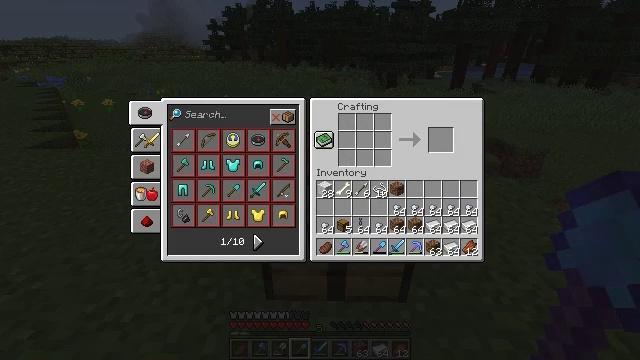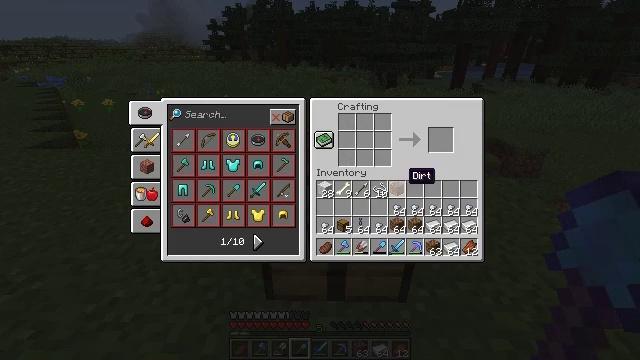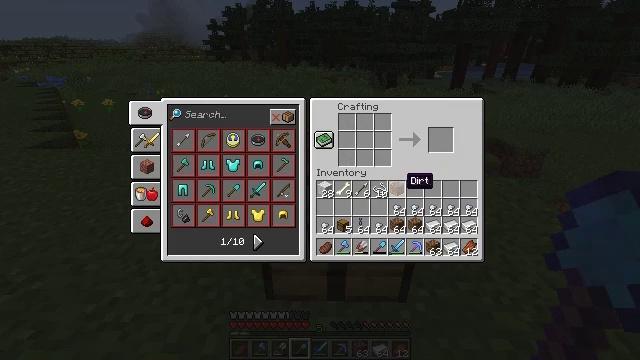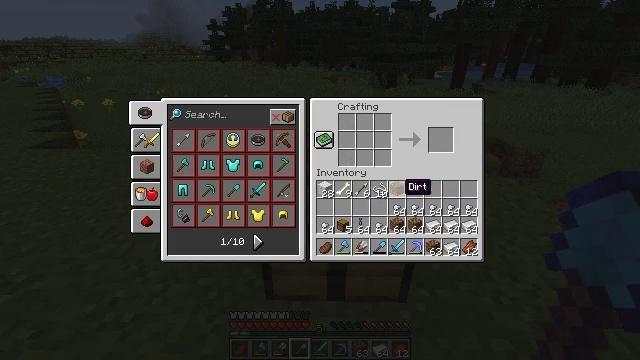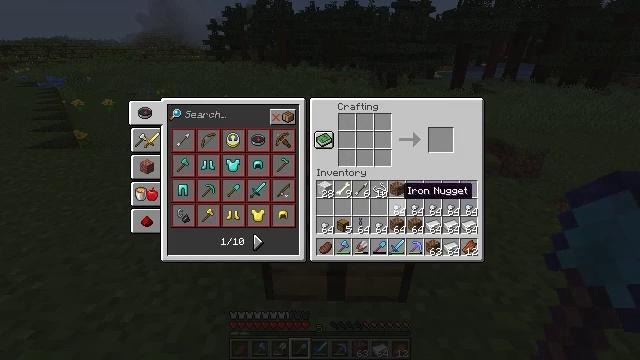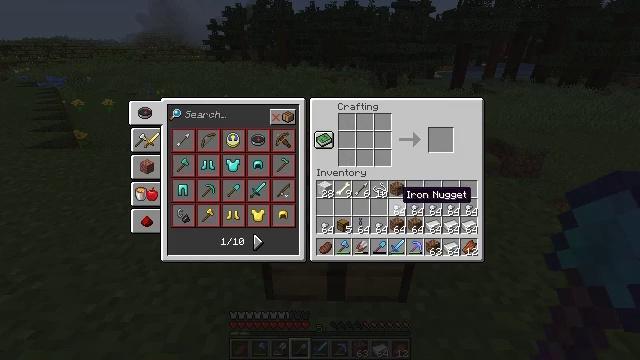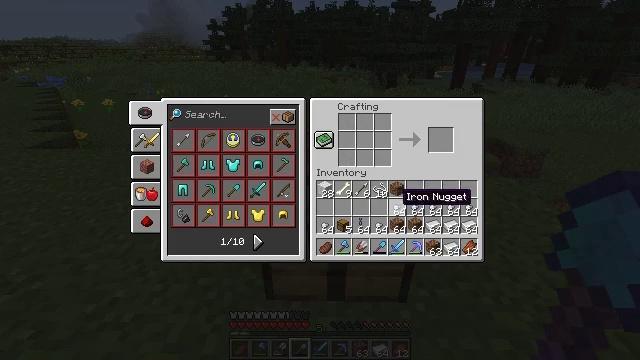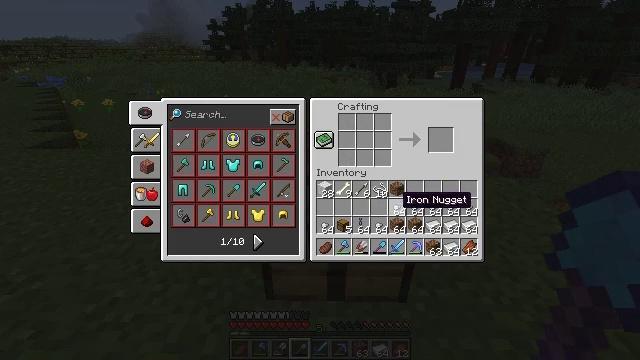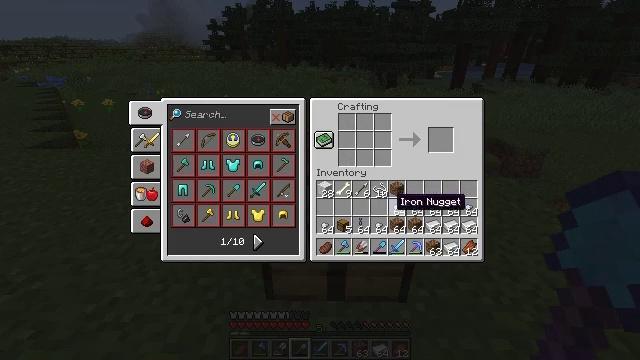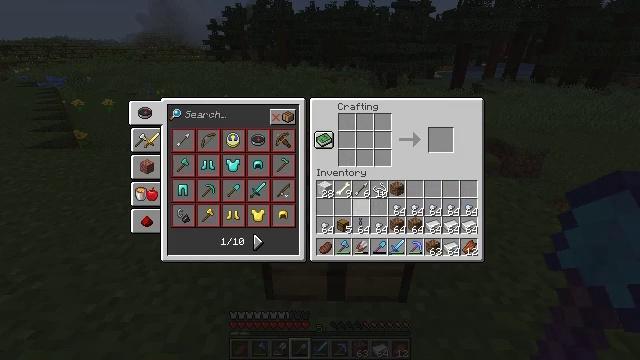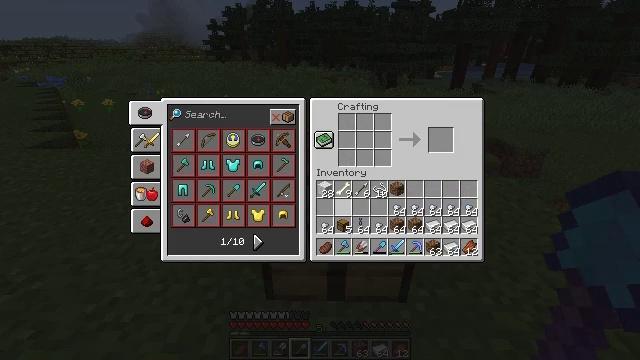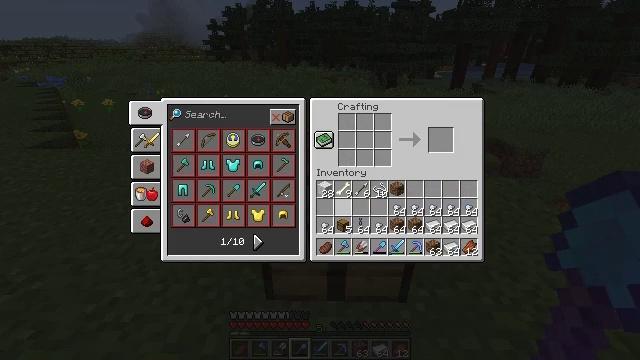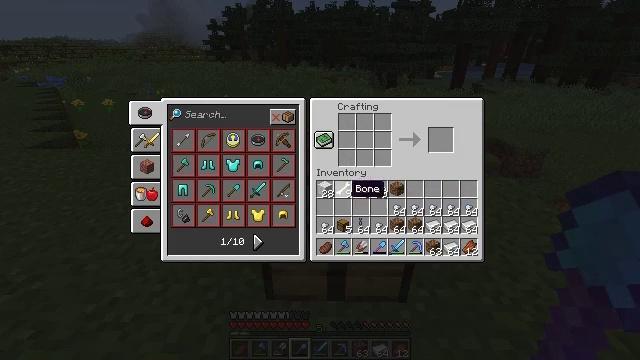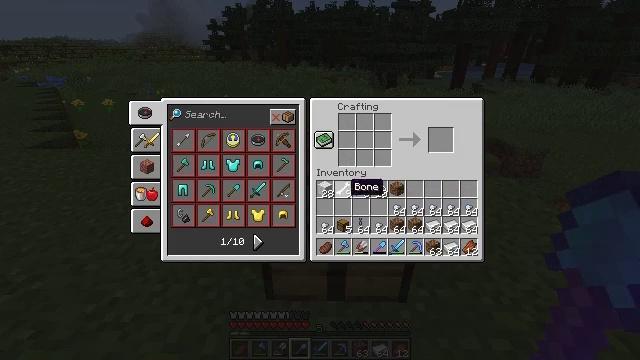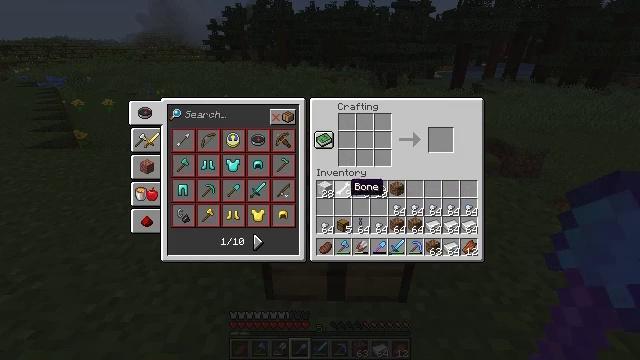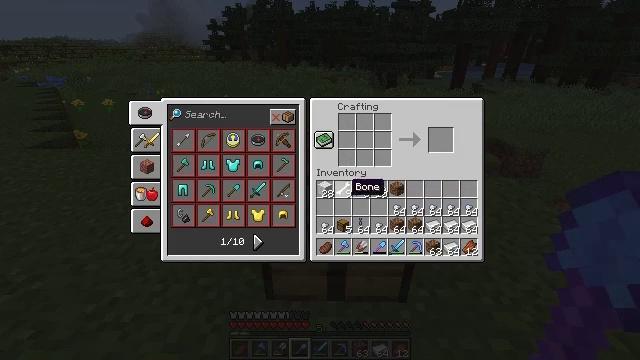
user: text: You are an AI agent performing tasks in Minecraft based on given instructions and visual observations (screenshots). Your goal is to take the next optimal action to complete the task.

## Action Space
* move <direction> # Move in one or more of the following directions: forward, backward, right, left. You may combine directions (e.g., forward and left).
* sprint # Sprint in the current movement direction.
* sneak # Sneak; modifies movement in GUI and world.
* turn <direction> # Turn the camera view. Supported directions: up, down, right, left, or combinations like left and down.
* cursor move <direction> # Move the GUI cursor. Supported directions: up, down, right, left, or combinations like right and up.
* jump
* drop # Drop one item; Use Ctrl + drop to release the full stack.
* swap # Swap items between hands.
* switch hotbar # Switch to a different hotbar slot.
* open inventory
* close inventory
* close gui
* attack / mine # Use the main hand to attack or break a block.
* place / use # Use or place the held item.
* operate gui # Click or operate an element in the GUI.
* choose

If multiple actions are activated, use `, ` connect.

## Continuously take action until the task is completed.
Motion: motion action
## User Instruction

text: Interact with the crafting table to craft a chain.
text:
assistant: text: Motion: no_op
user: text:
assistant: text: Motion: no_op
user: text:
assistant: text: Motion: no_op
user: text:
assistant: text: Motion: no_op
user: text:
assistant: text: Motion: no_op
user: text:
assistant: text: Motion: no_op
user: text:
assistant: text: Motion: no_op
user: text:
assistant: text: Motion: no_op
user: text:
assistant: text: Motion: cursor move left
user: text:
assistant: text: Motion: cursor move left
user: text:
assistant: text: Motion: no_op
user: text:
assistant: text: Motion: no_op
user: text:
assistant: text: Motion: no_op
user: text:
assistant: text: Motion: no_op
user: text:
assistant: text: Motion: no_op
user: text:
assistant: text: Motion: cursor move right
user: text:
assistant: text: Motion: cursor move right
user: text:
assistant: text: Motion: cursor move right
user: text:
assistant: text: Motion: no_op
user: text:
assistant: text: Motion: no_op
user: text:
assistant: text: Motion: no_op
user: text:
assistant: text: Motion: no_op
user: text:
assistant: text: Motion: no_op
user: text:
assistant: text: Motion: no_op
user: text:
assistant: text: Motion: no_op
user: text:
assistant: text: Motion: no_op
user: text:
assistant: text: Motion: no_op
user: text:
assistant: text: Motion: no_op
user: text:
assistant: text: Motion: operate gui
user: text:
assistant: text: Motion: operate gui